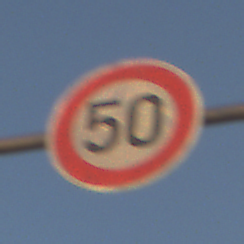
Verkehrszeichen: Geschwindigkeit50
Umgebung: Outdoor, Nature
Tageszeit: SunriseSunset
Wetter: Clear
Licht: Natural
Jahreszeit: NotSpecified
Kontrast: HighContrast